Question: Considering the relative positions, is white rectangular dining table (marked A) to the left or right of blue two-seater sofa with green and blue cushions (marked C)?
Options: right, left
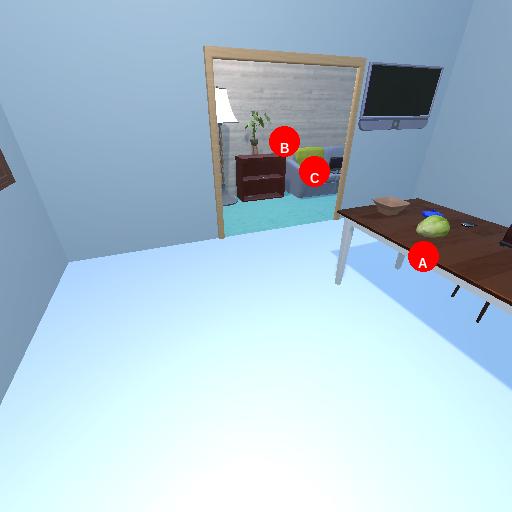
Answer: right